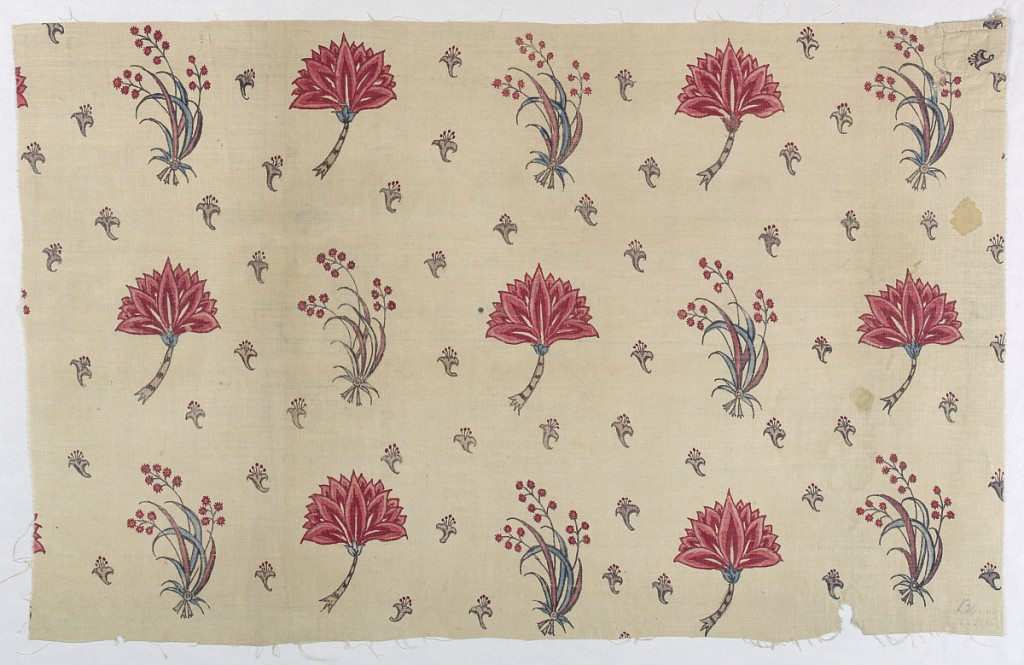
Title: Chintz fragment
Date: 18th century
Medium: cotton Technique: printed on on plain weave
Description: Fragment of cream-colored cotton, in design of detached flower sprays, alternating with flower head in profile; background sewn with very small design of flower head with stamens. Colors red, blue, violet, black for outlines. Glazed. No selvages.